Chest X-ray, PA view. Patient: 68 years old, sex F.
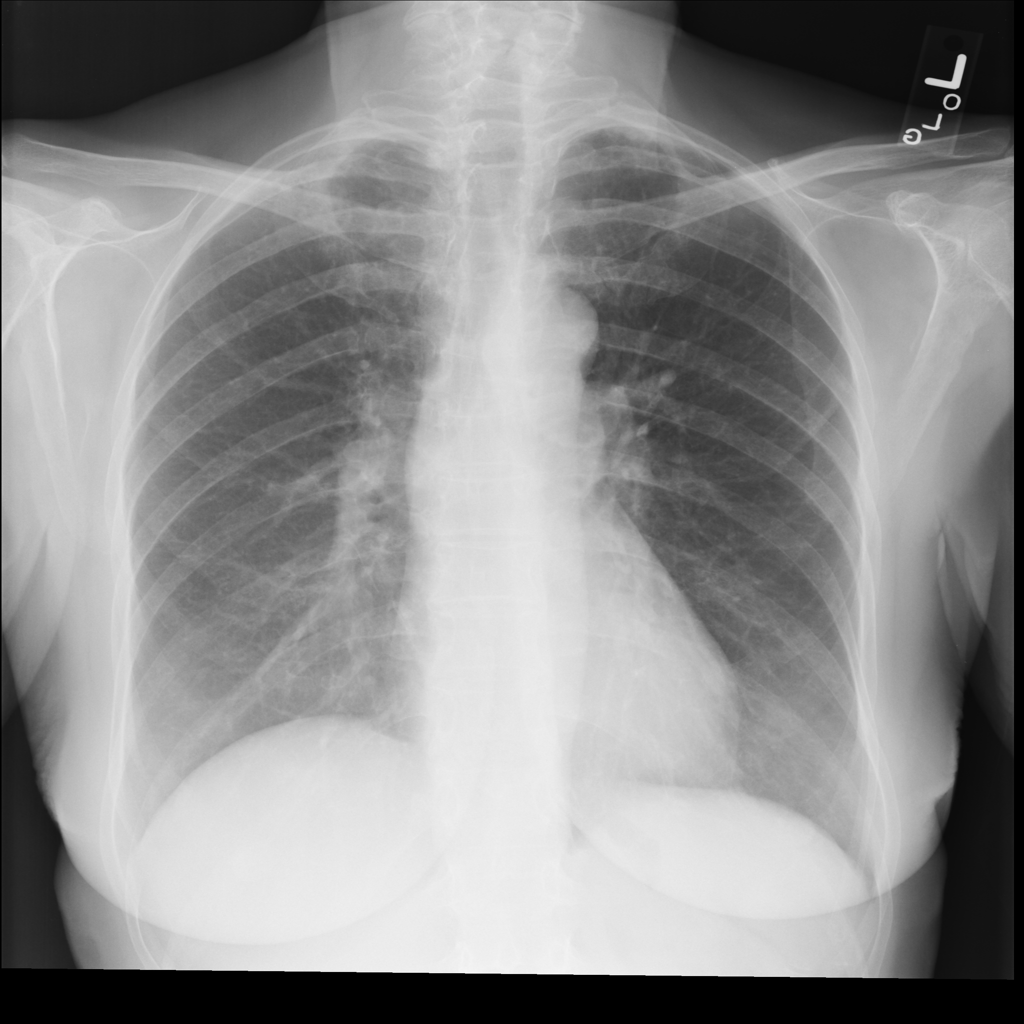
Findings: No Finding